Question: I have an xml as like below
above is an example of my xml file. Now my requirement is to read the xml file and build a menu using jquery.
can some one please help me
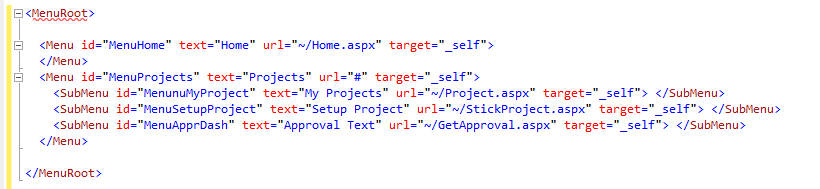
Answer: You can try this
'''
<?xml version="1.0" encoding="utf-8" ?>
<MenuRoot>
<Menu id="home" text="Home" url="home.aspx"></Menu>
<Menu id="projects" text="Projects" url="projects.aspx">
<SubMenu id="sub1" text="Sub One" url="subone.aspx"></SubMenu>
<SubMenu id="sub2" text="Sub Two" url="subtwo.aspx"></SubMenu>
</Menu>
</MenuRoot>
'''
'''
<div id="menu_wrapper"></div>
'''
'''
$(document).ready(function(){
$.ajax({
type: "GET",
url: "jquery_xml.xml",
dataType: "xml",
success: function(xml){
var ul_main=$("<ul />");
$(xml).find("Menu").each(function(){
if($(this).children().length)
{
var ulSub=$("<ul />");
$(this).children().each(function(){
ulSub.append("<li id="+$(this).attr("id")+"><a href="+$(this).attr("url")+">"+$(this).attr("text")+"</a></li>");
});
var li=$("<li id="+$(this).attr("id")+"><a href="+$(this).attr("url")+">"+$(this).attr("text")+"</a></li>");
ul_main.append(li.append(ulSub))
}
else ul_main.append("<li id="+$(this).attr("id")+"><a href="+$(this).attr("url")+">"+$(this).attr("text")+"</a></li>");
});
$("#menu_wrapper").append(ul_main);
}
});
});
'''

You just need to style your menu using 'css'.